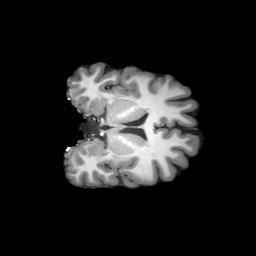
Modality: T1w
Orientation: coronal